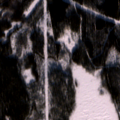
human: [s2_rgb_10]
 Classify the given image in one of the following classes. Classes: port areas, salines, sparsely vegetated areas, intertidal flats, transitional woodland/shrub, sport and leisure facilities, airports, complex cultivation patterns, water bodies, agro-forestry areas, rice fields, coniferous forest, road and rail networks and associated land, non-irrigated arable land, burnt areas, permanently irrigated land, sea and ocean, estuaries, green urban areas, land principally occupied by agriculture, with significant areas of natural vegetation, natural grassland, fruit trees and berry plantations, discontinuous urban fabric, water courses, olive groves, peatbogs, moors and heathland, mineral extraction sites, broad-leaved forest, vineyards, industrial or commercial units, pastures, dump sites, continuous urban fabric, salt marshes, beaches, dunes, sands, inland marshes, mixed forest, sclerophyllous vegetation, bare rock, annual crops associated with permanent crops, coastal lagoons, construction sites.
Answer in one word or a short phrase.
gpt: coniferous forest, mixed forest, peatbogs